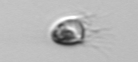
Label: Balanion